Question: If you open up R# options and go to Code Editing> C# > Naming Style there are 2 settings that seem very similar to me. Local constants and Constant Fields (private). One is to lowerCaseCamel and the other UpperCamelCase.
I noticed this because previously R# suggested I change all of my in-method variables to constants starting with a capital, however now it is telling me to set them all to lower case (I had done a lot of tweaking around with R# and trying to implement some workarounds to a bug etc, however I do not believe I changed anything in this section).
So what are the differences between the 2 settings?
Also since we are on the top of it, what is the R# default setting for each and is there a non-opinion based (e.g. Microsoft specification) for how to set each setting?
What is stated in <URL>, so I'm looking for an answer based on what R#/Microsoft recommendations not an opinion based answer.

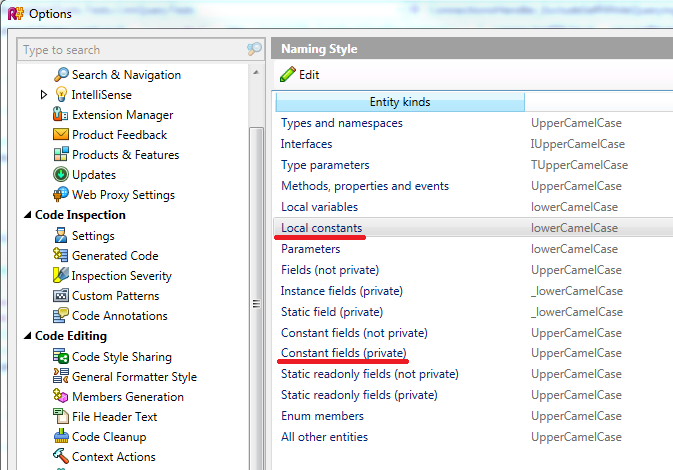
Answer: Local constants are local to a method or method body (like a constructor, property getter, etc). I personally use these mostly in unit tests, rarely in application code. These are just like variables except that they cannot be mutated and I believe the convention for both Microsoft and R# is camelCase.
'''
public void SomeMethod()
{
const string someText = "hi";
const int someInt = 6;
const bool someBool = false;
// code that operates using the above constants
// not available outside of the method body
}
'''
Constant fields are available on a class or struct, and can be accessed by multiple methods / other classes and collaborators. I think R# has you do PascalCase for these. Not sure what the official Microsoft convention is, but in Java I think these are supposed to be UPPER_WITH_UNDERSCORES.
'''
public class SomeClass
{
public const string SomeText = "Hi"; // accesible everywhere
internal const int SomeInt = 6; // accessible within assembly
private const bool SomeBool = false; // accessible within class/struct only
}
'''